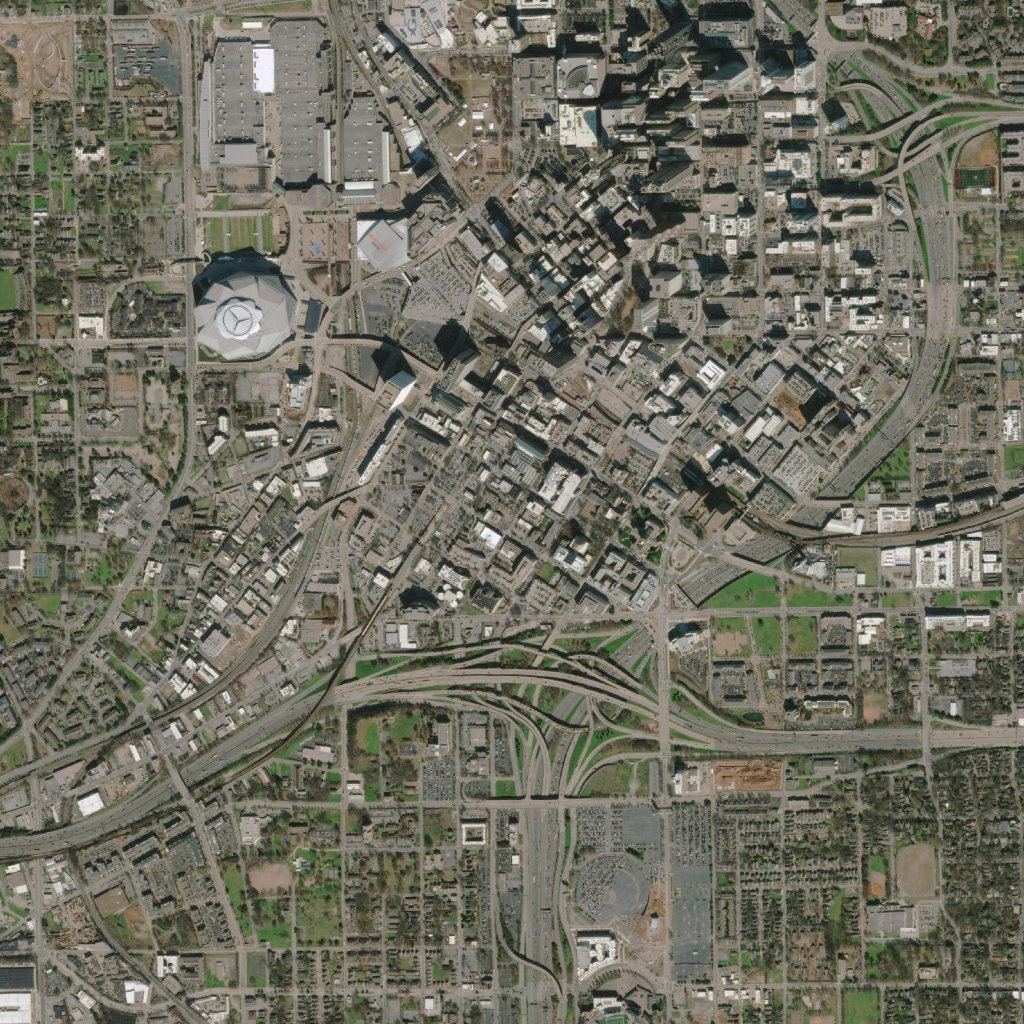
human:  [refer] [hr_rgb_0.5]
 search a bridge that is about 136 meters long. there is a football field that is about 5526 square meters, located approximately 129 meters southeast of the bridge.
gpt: <box>[[78, 48, 83, 49, 0]]</box>

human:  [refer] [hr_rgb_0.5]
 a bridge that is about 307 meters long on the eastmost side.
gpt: <box>[[89, 27, 93, 37, 0]]</box>

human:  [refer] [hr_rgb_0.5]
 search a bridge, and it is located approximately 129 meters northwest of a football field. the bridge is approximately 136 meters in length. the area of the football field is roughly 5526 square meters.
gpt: <box>[[78, 48, 83, 49, 0]]</box>